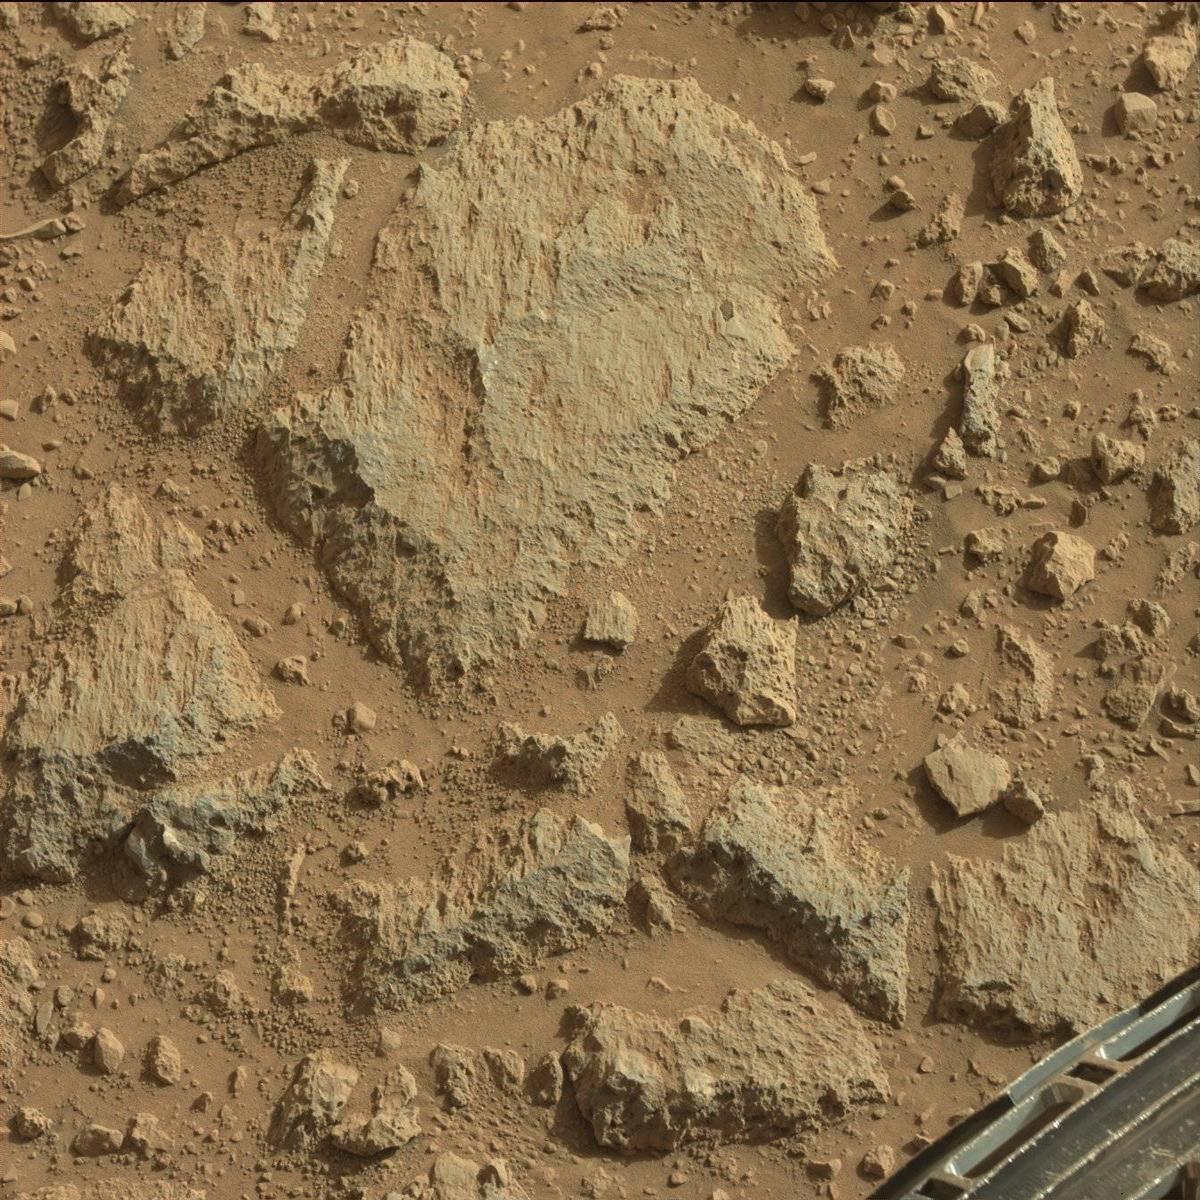
Terrain classes present: Bedrock, Rock, Rover, Sand / Soil